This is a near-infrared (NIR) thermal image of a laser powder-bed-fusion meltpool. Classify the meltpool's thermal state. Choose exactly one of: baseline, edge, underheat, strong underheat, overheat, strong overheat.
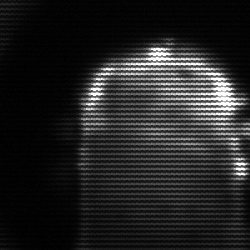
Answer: baseline